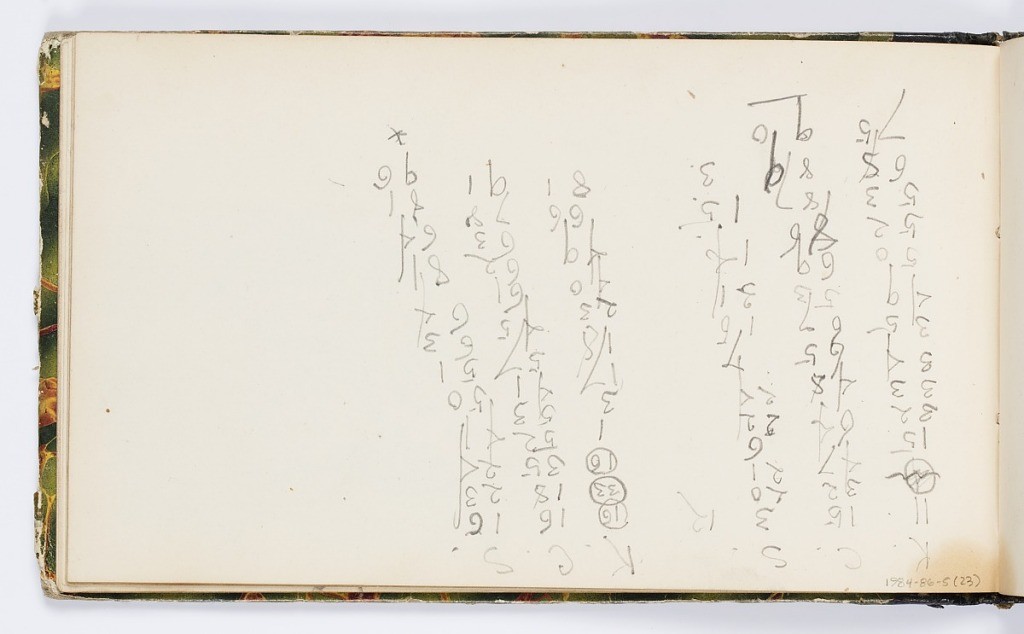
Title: Sketchbook Page: Columns of Numbers
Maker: Kenyon Cox, American, 1856–1919
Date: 1875
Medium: Graphite on paper
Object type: Sketchbook folio
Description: Columns of numbers labeled K C S. Possibly scores for a game.